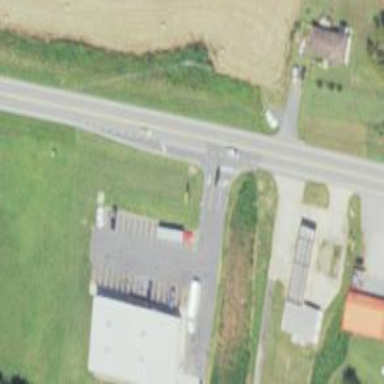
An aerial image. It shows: Primary road with asphalt surface.